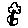
Label: flower